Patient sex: M
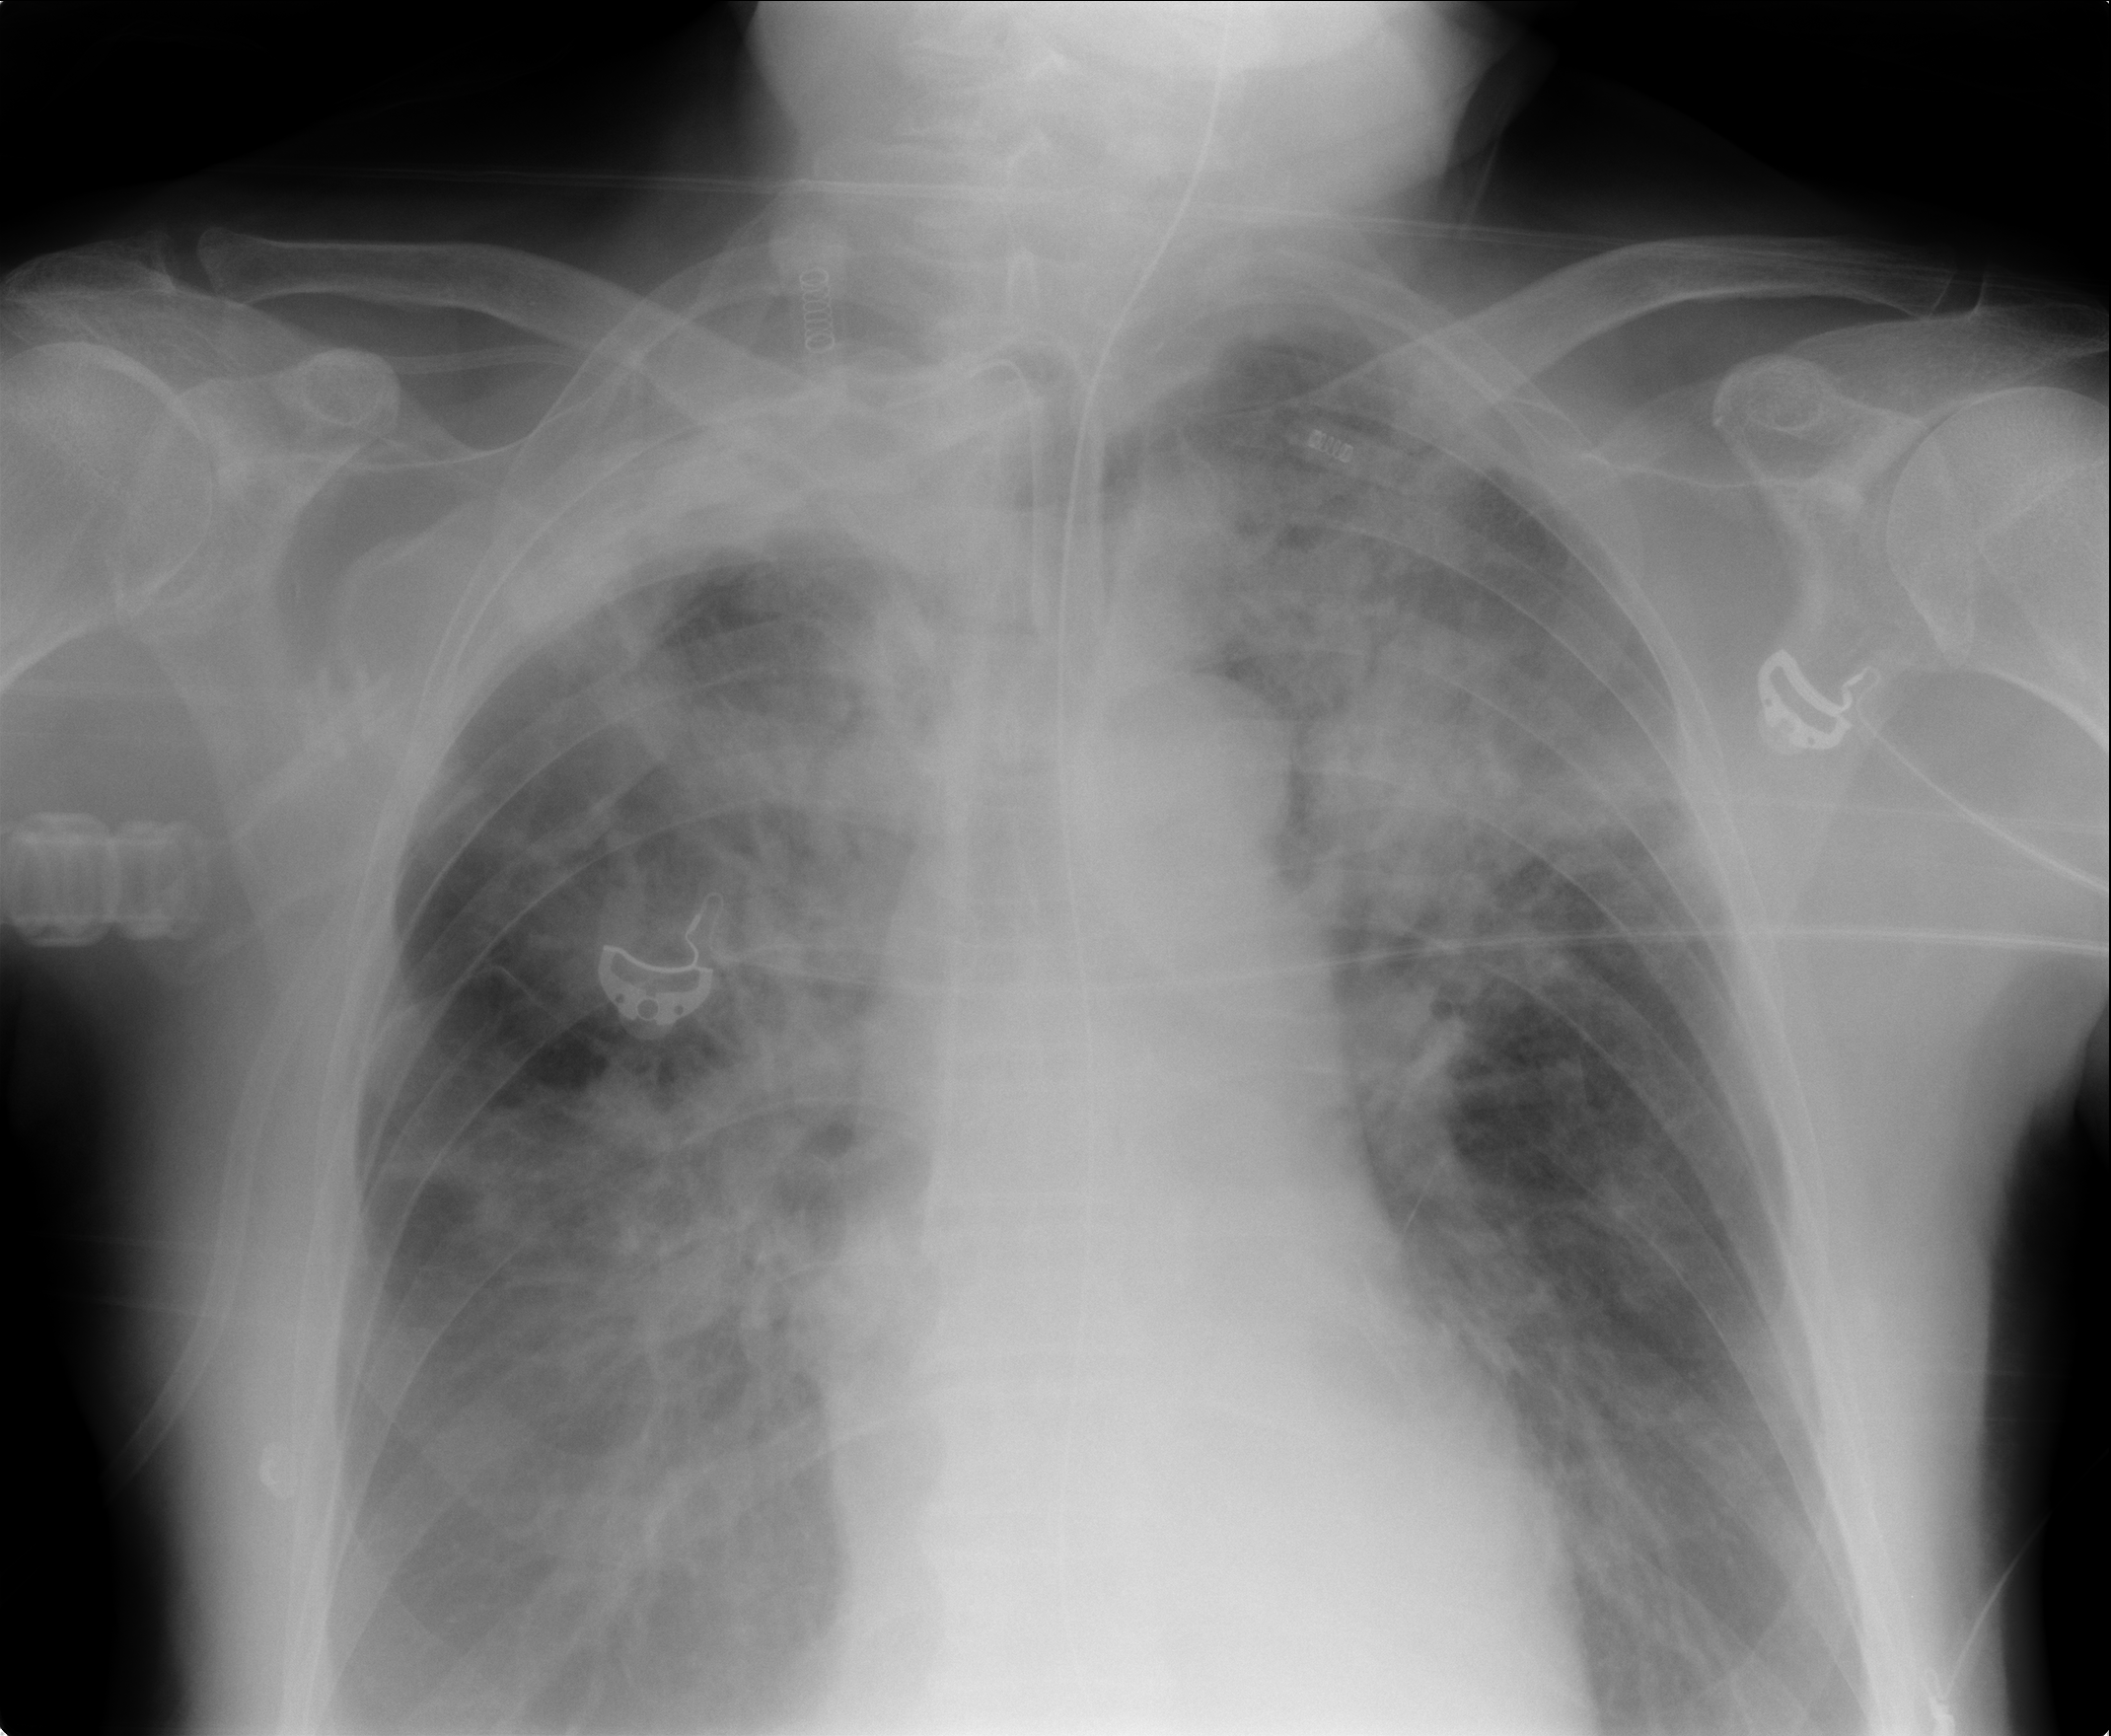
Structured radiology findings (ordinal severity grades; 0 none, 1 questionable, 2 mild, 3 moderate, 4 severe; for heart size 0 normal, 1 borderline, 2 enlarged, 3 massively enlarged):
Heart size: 2
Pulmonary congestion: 3
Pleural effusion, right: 0
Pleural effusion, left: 0
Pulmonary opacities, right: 3
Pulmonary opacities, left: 3
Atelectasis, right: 3
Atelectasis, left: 2